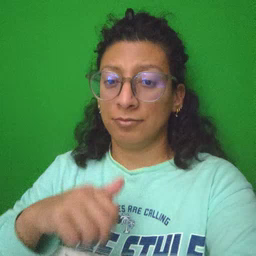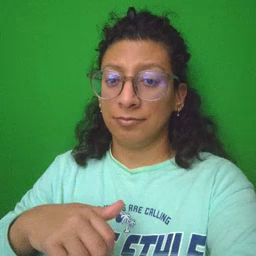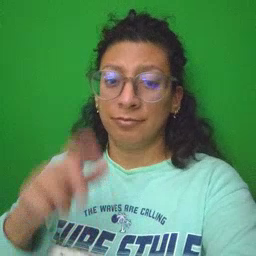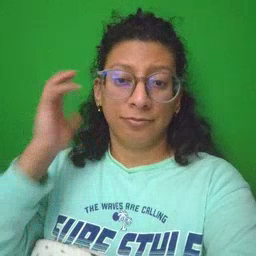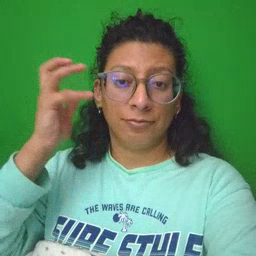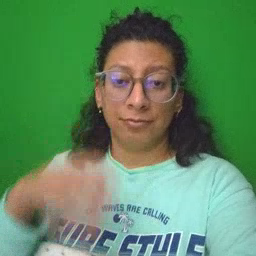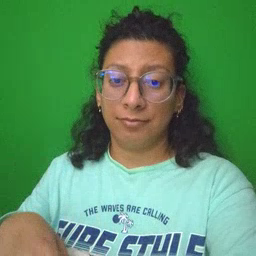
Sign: radio